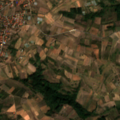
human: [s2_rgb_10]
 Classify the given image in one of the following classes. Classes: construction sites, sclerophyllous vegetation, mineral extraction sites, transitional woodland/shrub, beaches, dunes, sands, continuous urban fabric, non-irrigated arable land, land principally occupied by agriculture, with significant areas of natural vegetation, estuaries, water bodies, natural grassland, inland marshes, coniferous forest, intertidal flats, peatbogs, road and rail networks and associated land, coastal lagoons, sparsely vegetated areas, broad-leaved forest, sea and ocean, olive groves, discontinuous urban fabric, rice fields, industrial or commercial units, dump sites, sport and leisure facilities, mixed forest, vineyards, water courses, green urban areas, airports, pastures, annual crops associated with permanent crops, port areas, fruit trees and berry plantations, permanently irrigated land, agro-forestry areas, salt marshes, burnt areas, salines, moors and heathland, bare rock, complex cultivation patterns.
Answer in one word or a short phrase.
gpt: discontinuous urban fabric, non-irrigated arable land, complex cultivation patterns, land principally occupied by agriculture, with significant areas of natural vegetation